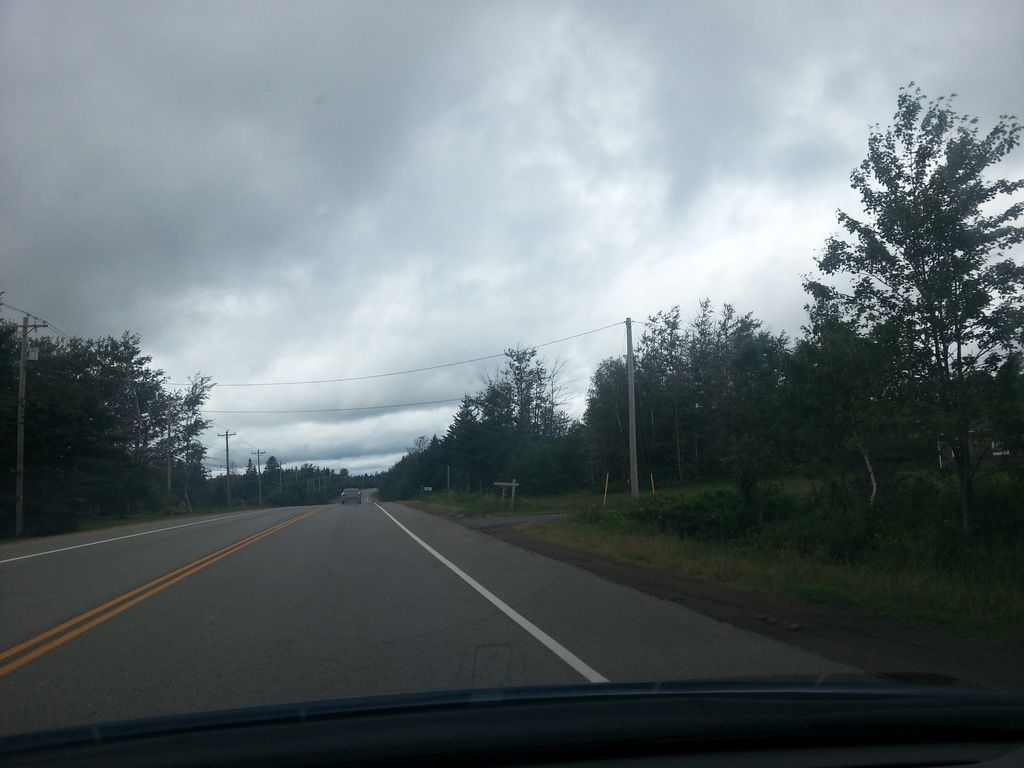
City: charlottetown